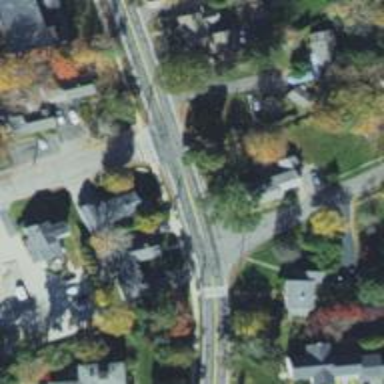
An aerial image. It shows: Marked crossing on footway.